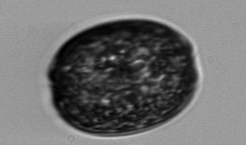
Label: Coscinodiscus